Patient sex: F
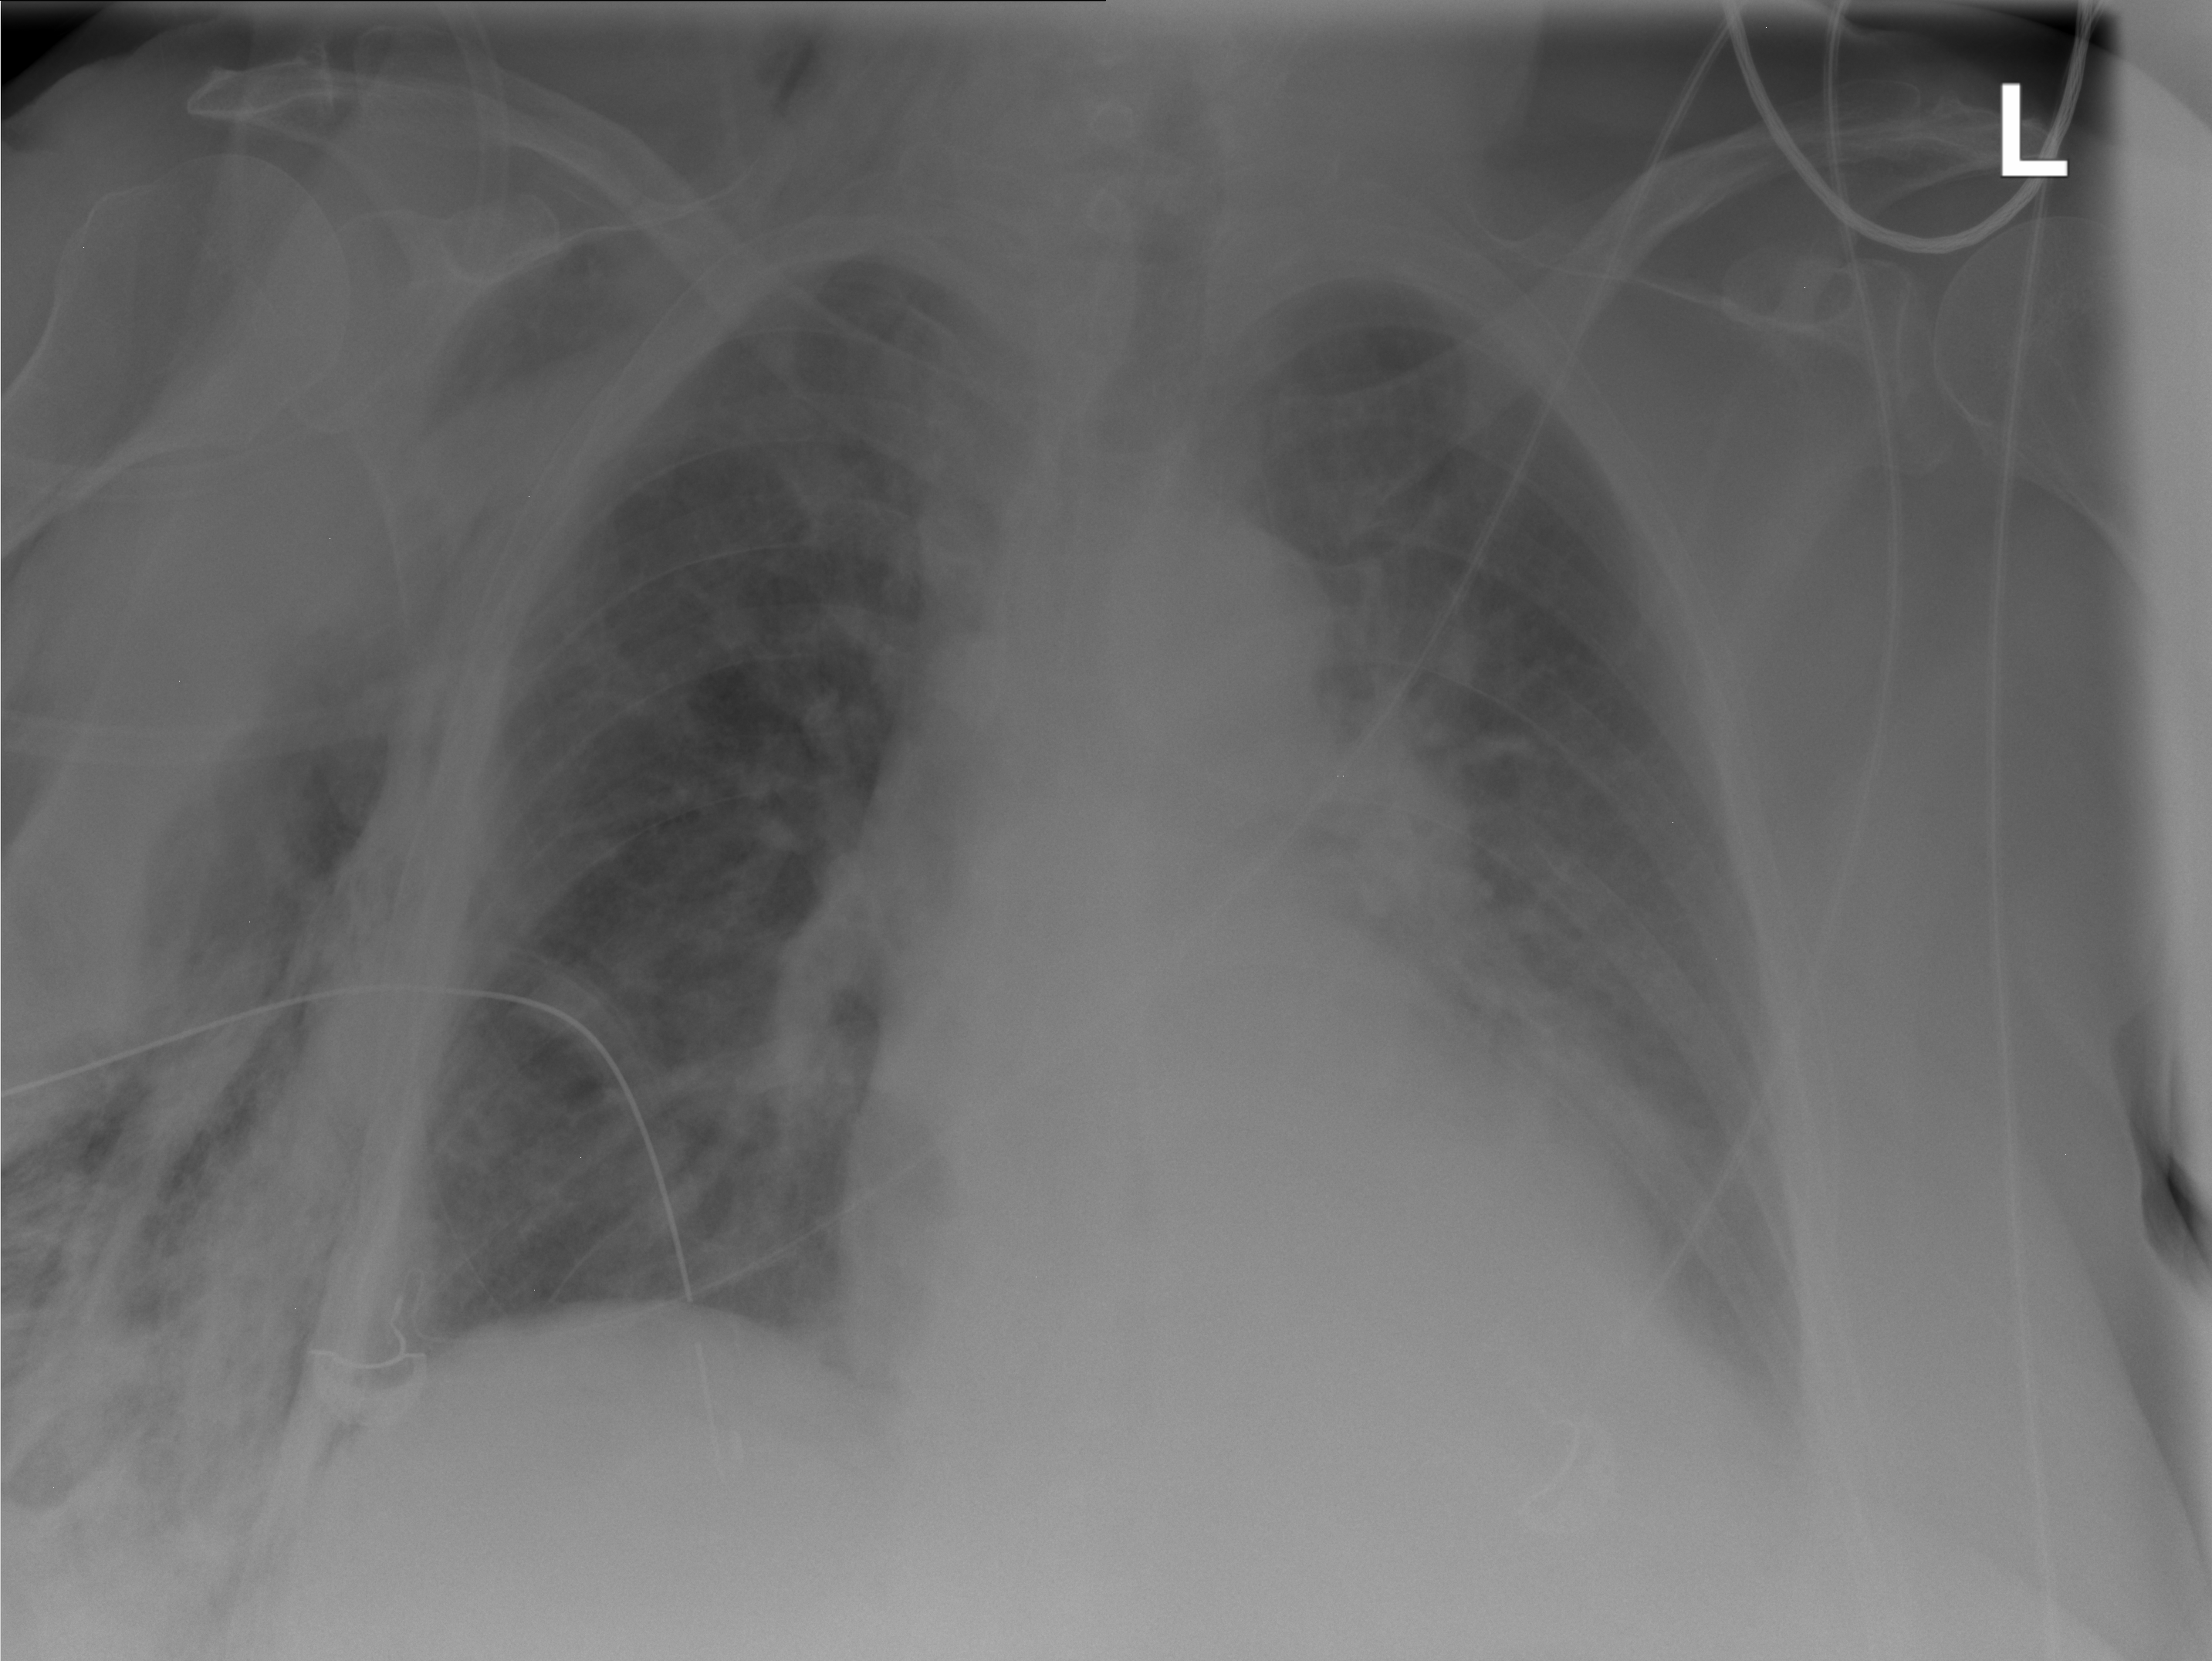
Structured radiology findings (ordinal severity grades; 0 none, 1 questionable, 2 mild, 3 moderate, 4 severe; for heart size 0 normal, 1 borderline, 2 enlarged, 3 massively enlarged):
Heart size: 2
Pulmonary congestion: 2
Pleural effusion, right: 0
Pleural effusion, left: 2
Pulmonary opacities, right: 0
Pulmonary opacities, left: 0
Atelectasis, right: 0
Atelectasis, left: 2